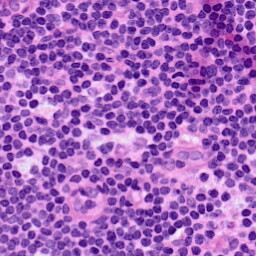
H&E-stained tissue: LymphNode